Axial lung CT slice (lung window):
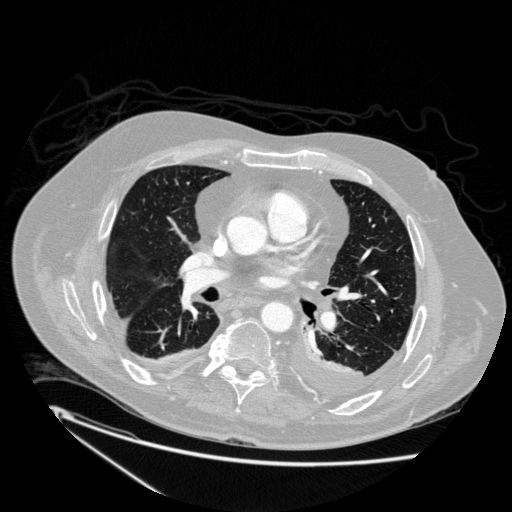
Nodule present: no